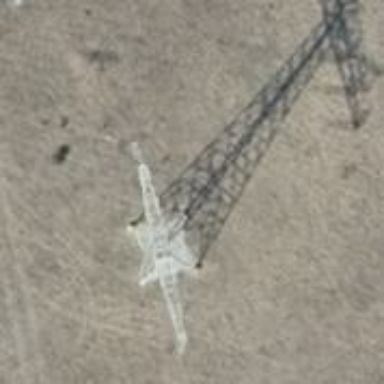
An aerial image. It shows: Lattice tower structure used for power transmission. The power lines are managed in straight line configuration.